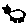
Label: cat